Field crop: maize
Growth stage: 1
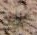
Species: salsola